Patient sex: M
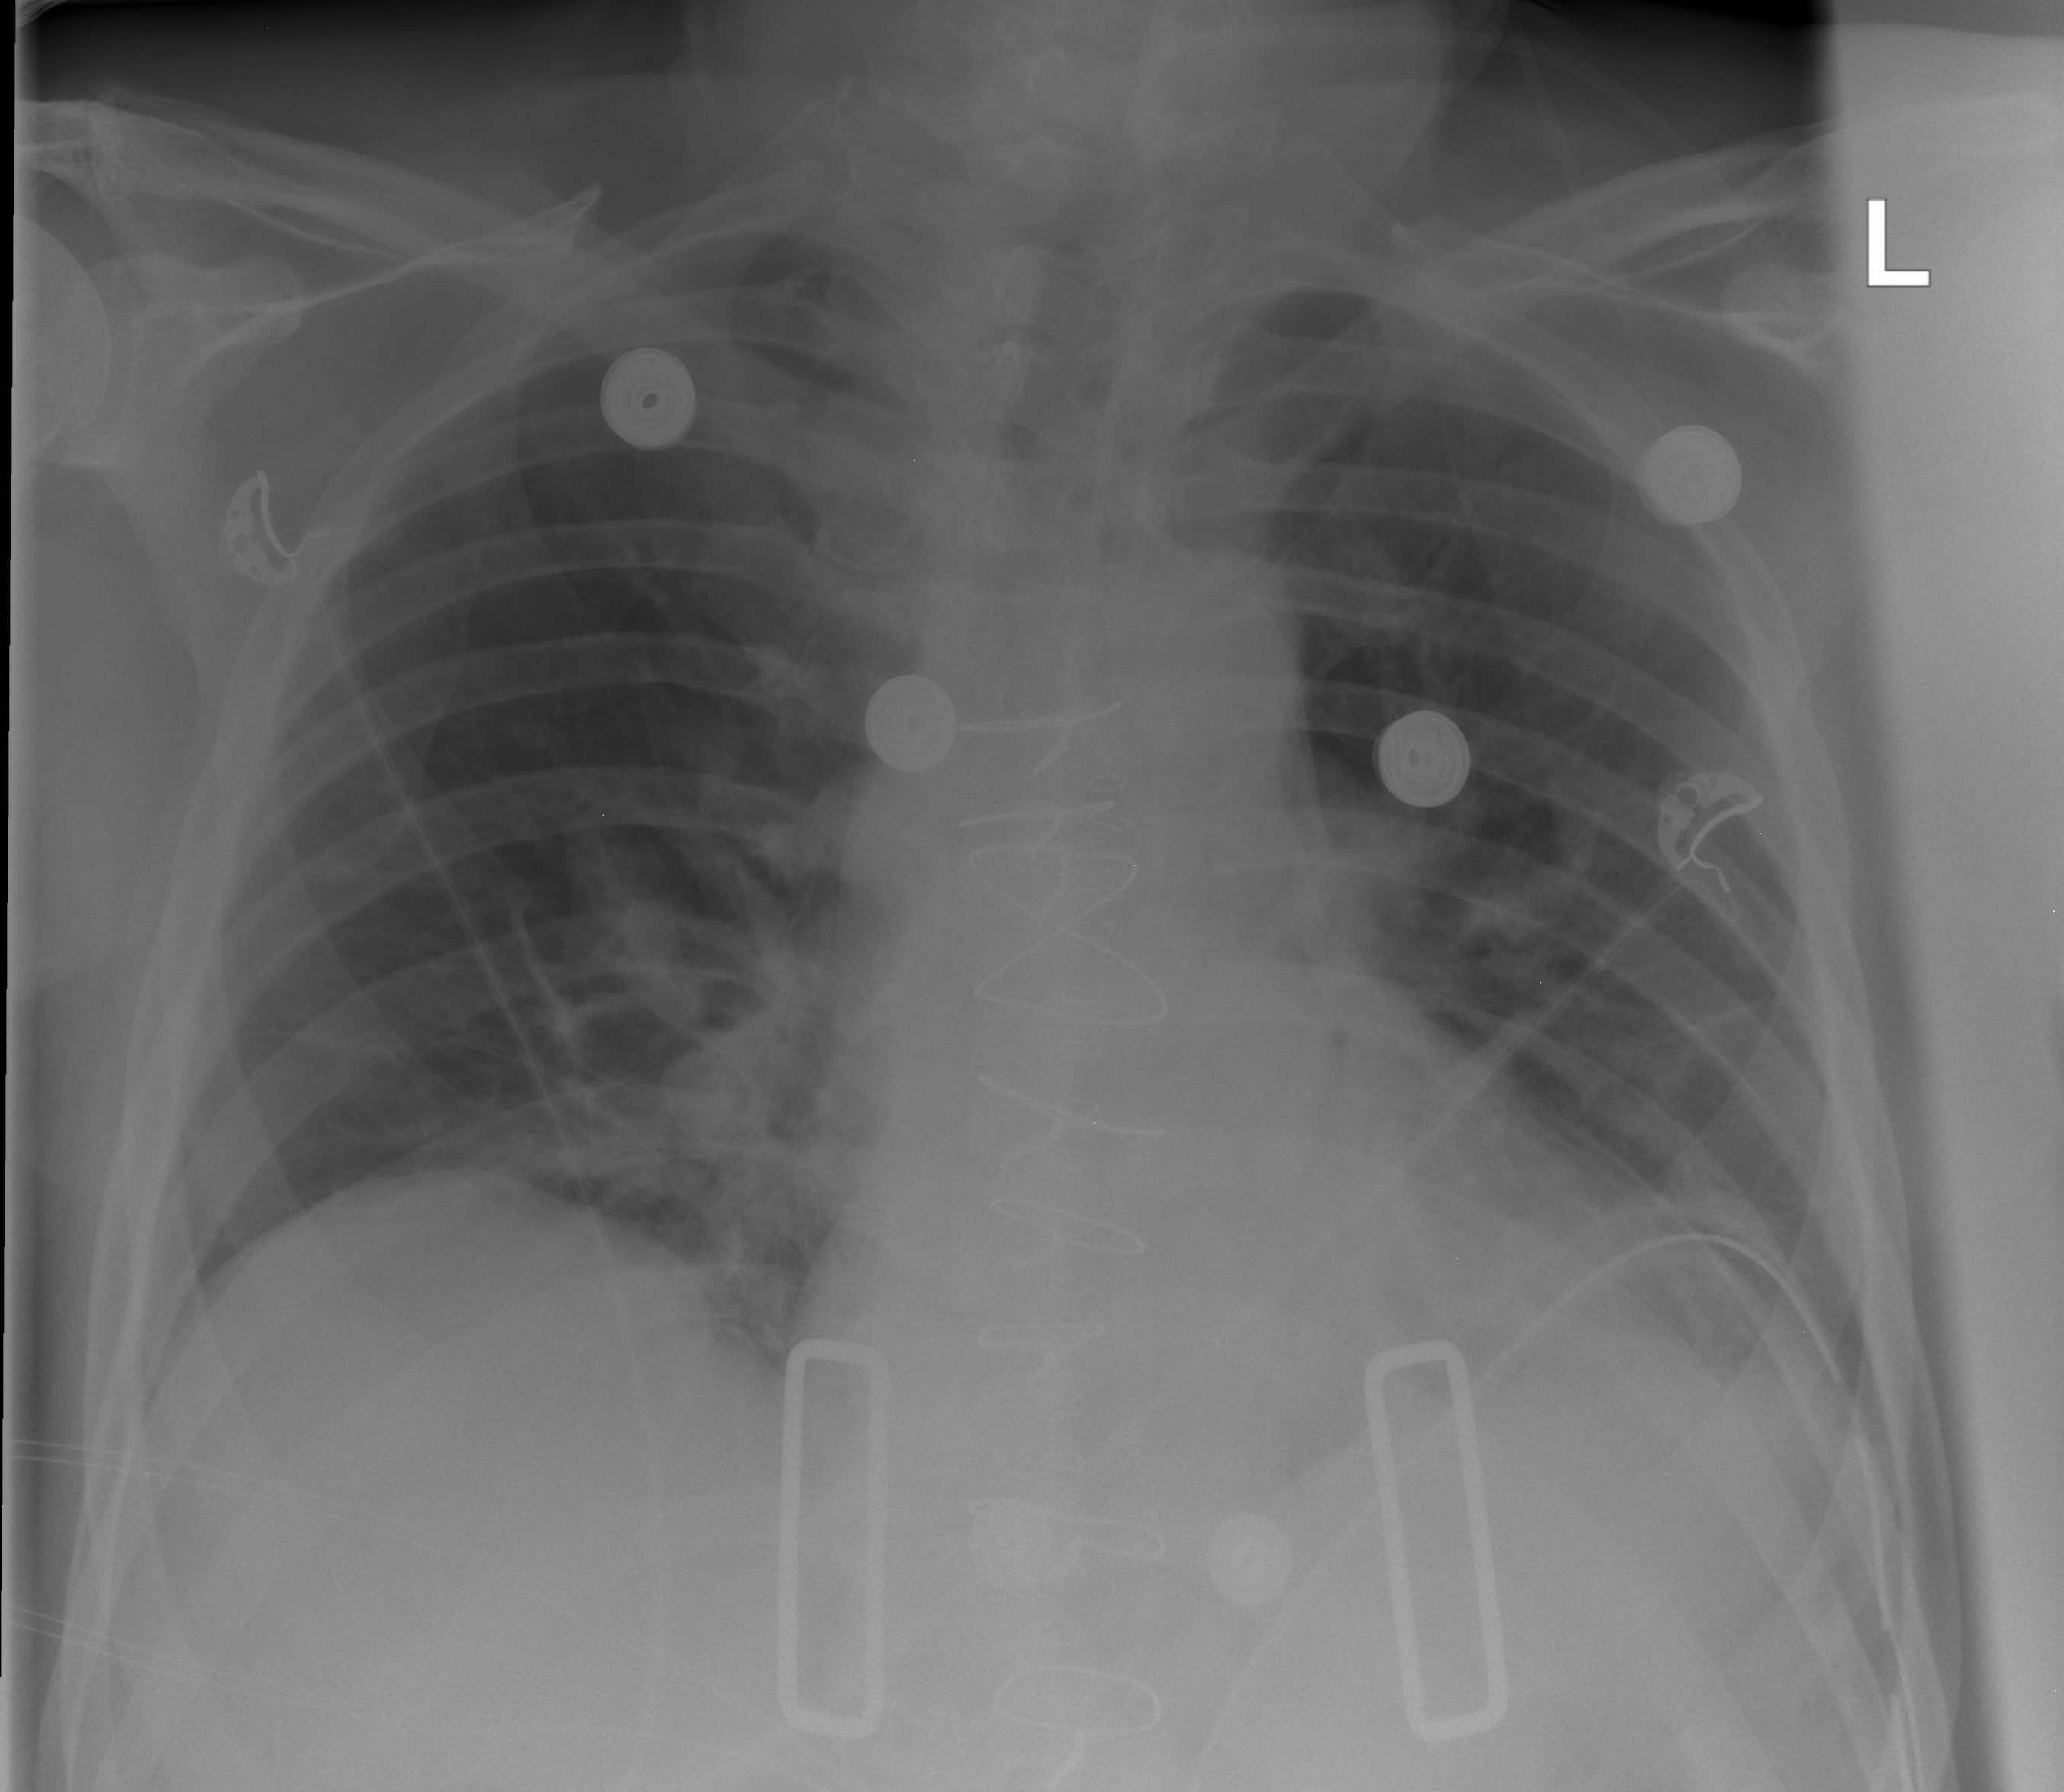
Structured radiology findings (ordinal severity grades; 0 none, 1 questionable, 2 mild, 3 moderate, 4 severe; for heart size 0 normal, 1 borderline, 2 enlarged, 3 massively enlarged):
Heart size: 0
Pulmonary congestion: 2
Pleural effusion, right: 0
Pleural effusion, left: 1
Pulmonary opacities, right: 0
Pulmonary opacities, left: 0
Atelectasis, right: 2
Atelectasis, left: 2